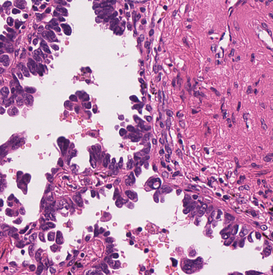
Tumor epithelial tissue: yes
Tumor-associated stroma tissue: yes
Normal tissue: no